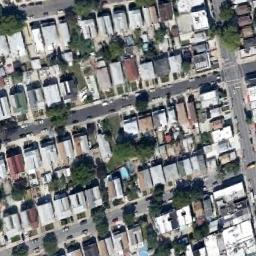
Label: residential